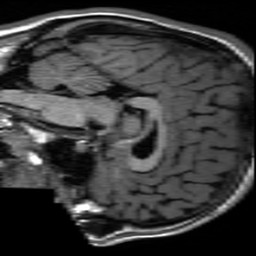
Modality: inplaneT1
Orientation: sagittal
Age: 18
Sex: male
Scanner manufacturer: ge
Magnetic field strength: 3 T
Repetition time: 2.499 s
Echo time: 0.02513 s